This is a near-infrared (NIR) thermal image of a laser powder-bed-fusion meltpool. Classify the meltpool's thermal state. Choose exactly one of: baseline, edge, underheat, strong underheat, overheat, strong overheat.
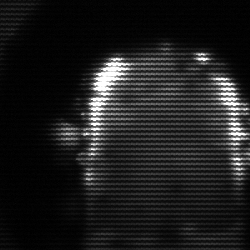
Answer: baseline